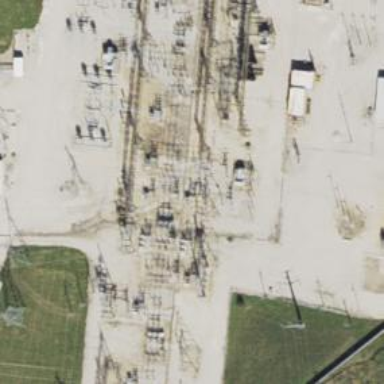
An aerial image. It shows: Switch for power supply.